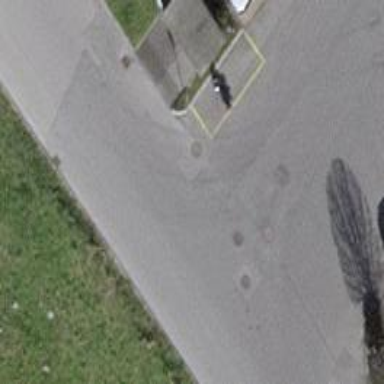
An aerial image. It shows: Bicycle parking area with wall loops.